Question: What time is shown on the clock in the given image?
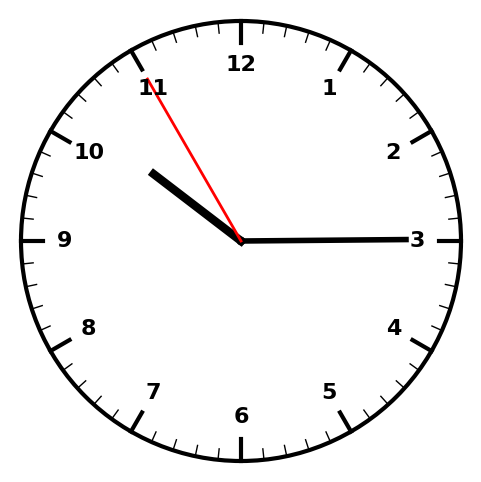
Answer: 10:14:55